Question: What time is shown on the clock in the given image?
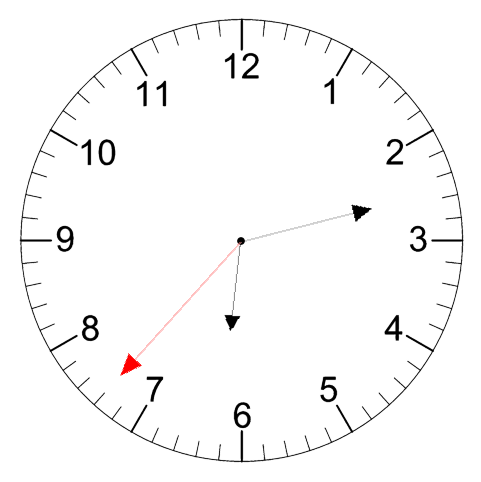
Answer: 06:12:37